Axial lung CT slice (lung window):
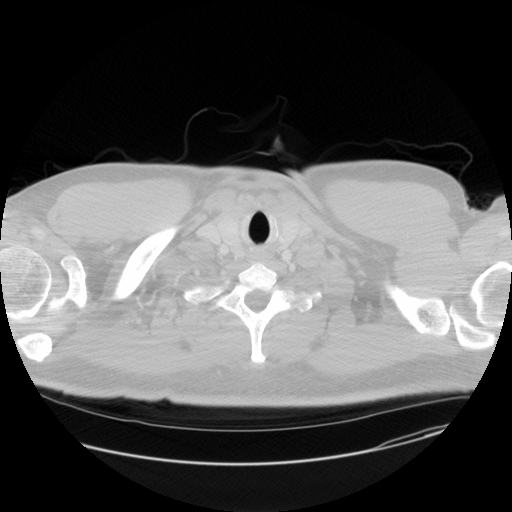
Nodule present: no